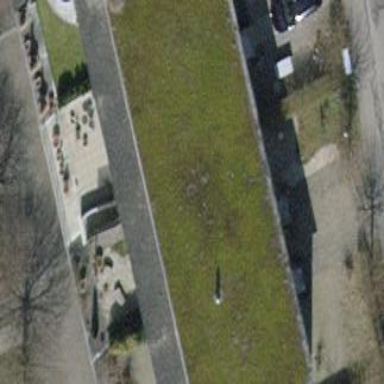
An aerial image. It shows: Terrace building.